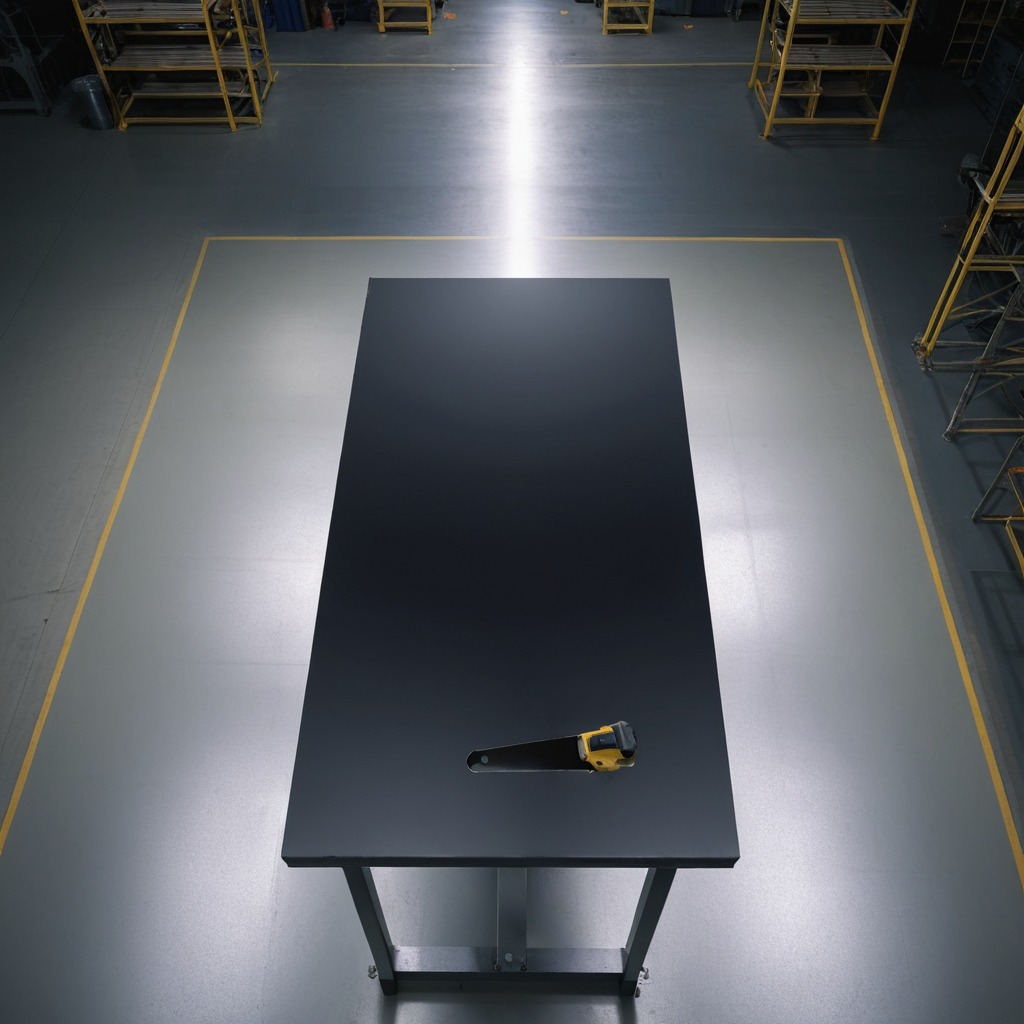
A metal saw is lying on a clean empty table in the basement in the evening.